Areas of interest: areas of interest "Business Office Building"
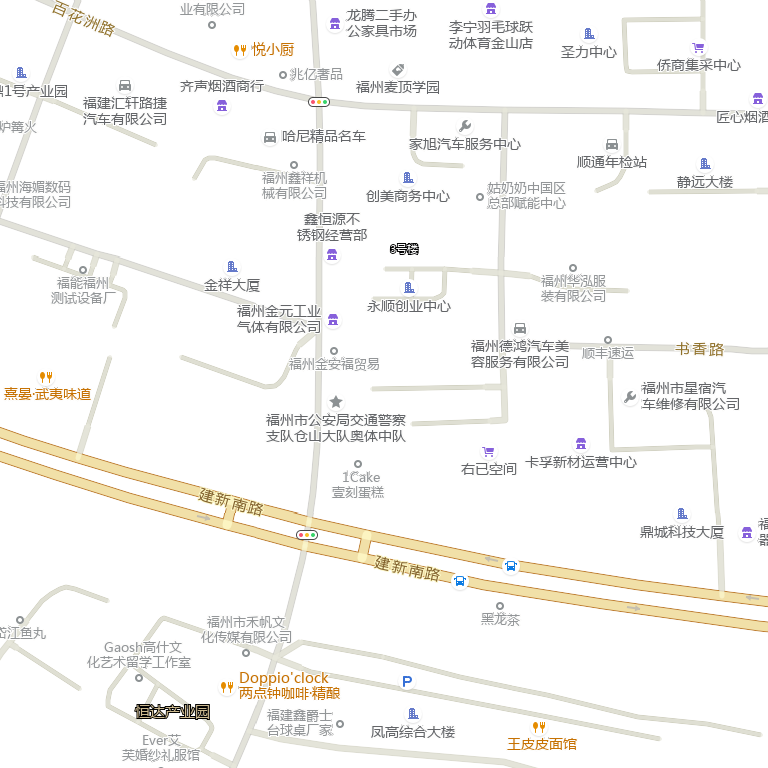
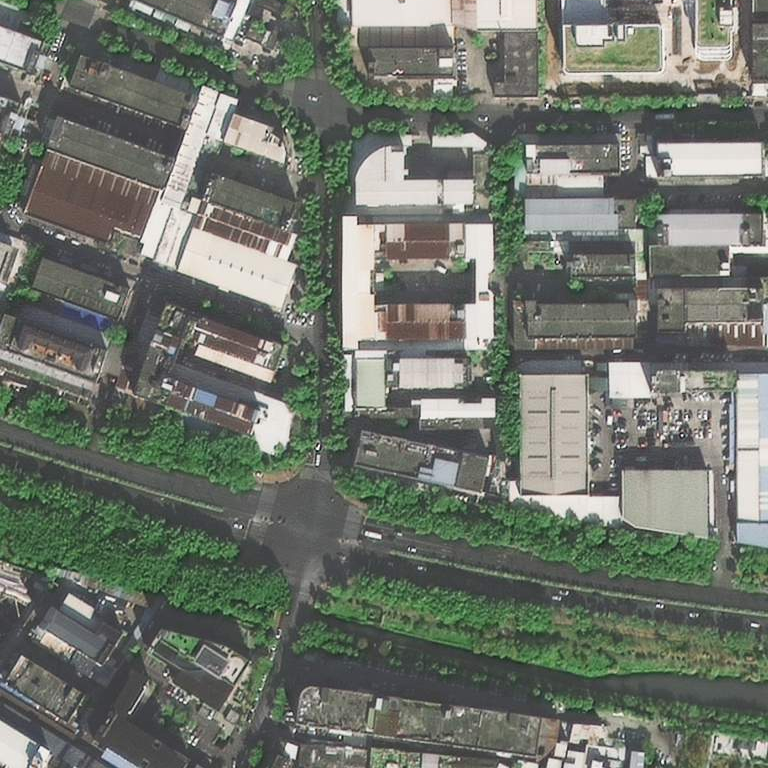